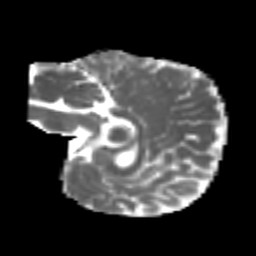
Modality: MD
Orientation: sagittal
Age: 6
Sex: female
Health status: healthy